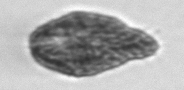
Label: Pseudochattonella_farcimen